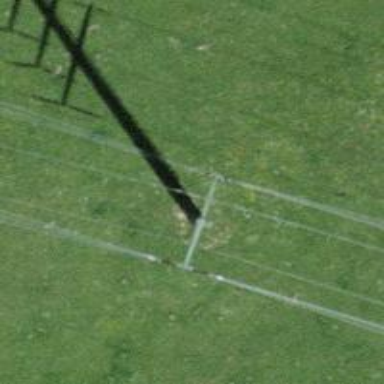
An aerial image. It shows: Power line in the image.